Aerial crown-view tile of a tropical tree (Barro Colorado Island, Panama), acquired 20240716:
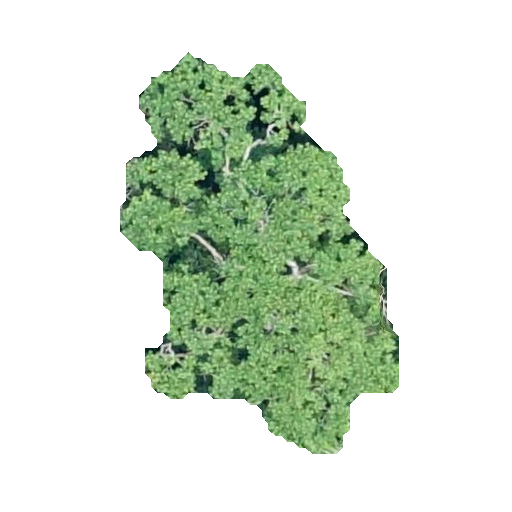
Species: Trattinnickia aspera
GBIF accepted scientific name: Trattinnickia aspera
Crown area: 111.94 m²